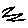
Label: zigzag